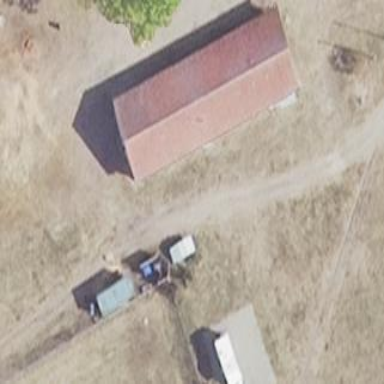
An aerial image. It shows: Building with toilets inside.